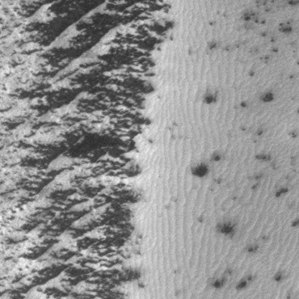
Label: frost